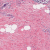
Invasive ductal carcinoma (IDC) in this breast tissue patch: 1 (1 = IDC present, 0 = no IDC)